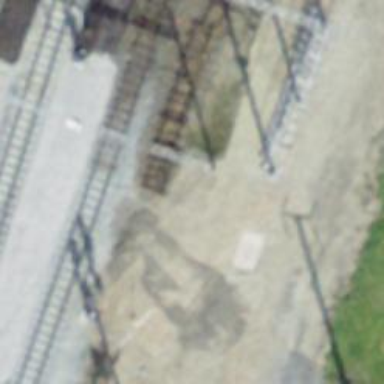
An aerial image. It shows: Railway buffer stop.